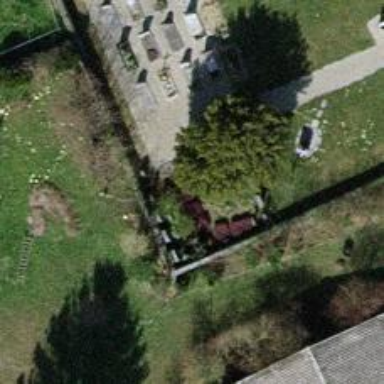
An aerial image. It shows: War memorial in the form of stele.